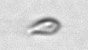
Label: Cryptophyta